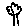
Label: tree